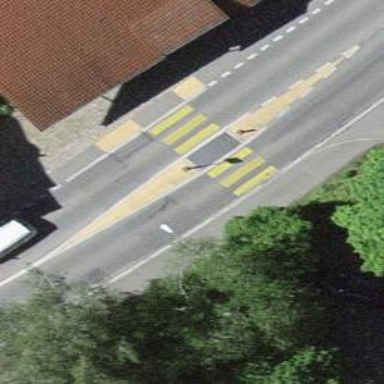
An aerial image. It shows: Zebra crossing with road island.